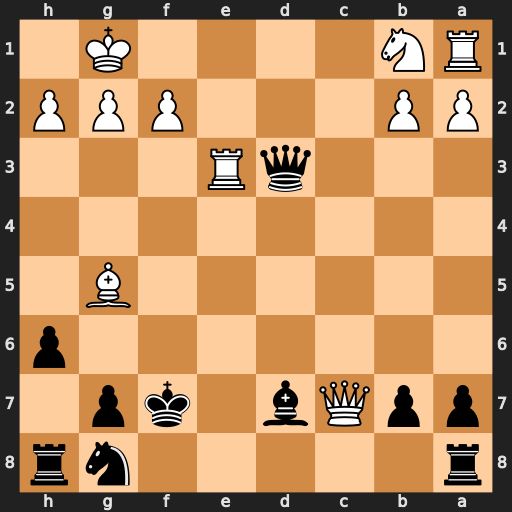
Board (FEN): r5nr/ppQb1kp1/7p/6B1/8/3qR3/PP3PPP/RN4K1
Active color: b
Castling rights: -
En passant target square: -
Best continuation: Qd1+ Re1 Qxe1#